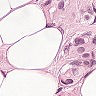
Metastatic tissue present: yes